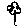
Label: flower